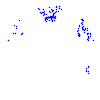
Particle: kaon